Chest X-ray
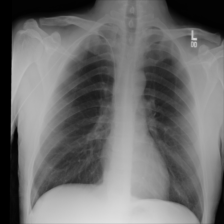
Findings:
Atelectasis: negative
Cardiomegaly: negative
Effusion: negative
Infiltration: negative
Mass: negative
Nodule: negative
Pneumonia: negative
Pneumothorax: negative
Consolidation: negative
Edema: negative
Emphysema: negative
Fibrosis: negative
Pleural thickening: negative
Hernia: negative